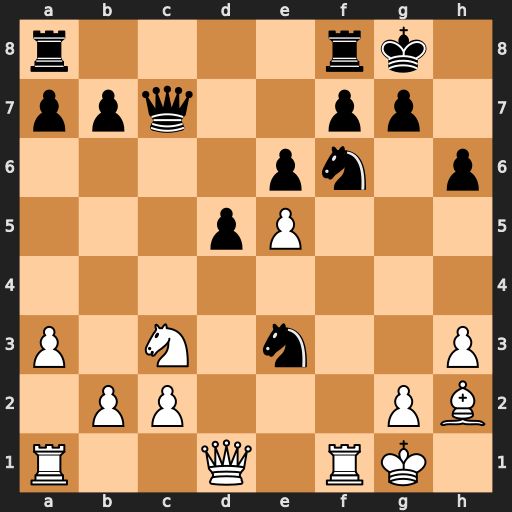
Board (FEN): r4rk1/ppq2pp1/4pn1p/3pP3/8/P1N1n2P/1PP3PB/R2Q1RK1
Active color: w
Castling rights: -
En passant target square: -
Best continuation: exf6 Nxd1 Bxc7 Nxc3 bxc3